Field crop: maize
Growth stage: 2
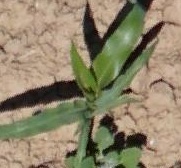
Species: maize